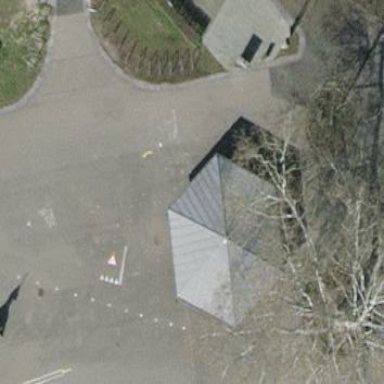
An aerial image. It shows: Shelter building designed as weather shelter.